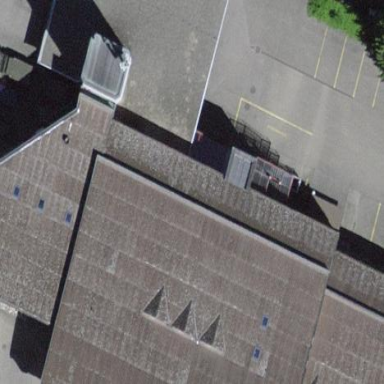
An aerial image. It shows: Public building with distinctive saltbox roof shape.